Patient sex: M
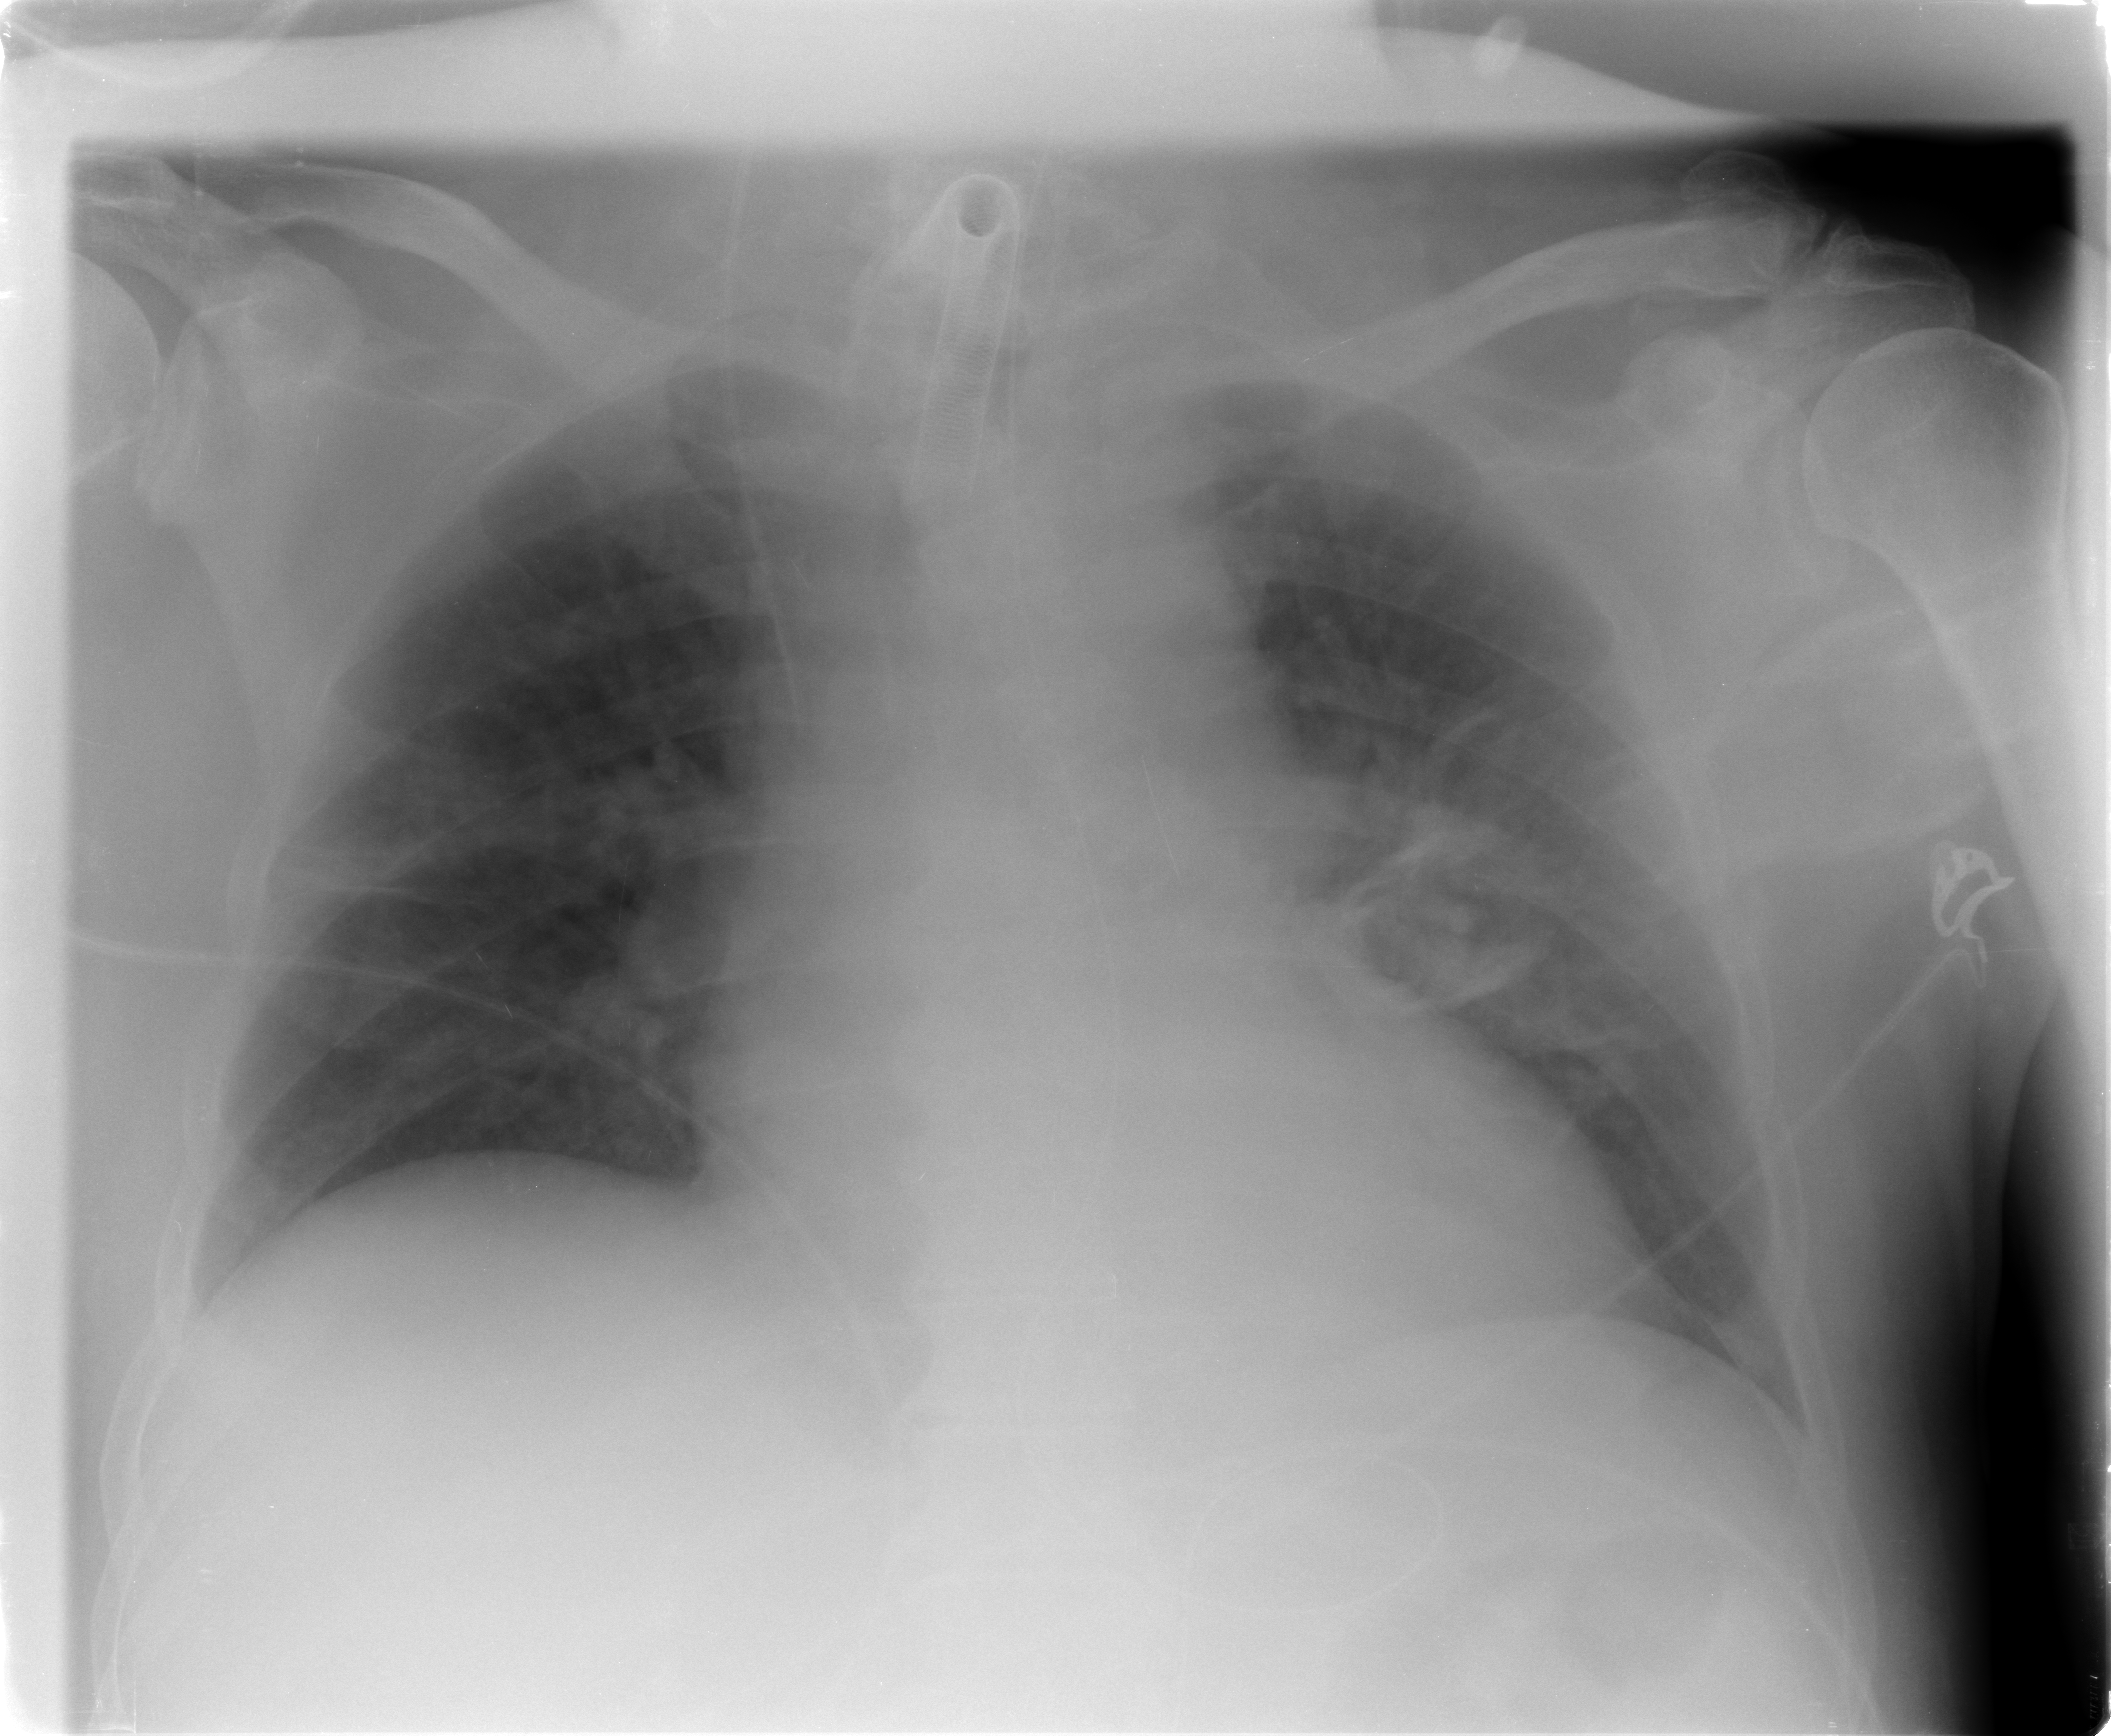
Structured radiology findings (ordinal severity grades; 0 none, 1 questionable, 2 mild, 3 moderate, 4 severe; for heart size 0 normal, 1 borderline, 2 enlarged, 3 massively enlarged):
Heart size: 2
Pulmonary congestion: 2
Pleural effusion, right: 2
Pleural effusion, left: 0
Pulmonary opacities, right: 1
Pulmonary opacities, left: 1
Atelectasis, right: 2
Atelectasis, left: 1